Question: I have a array that looks like the following:

I would like to add a new item, named "attributes", which is also an array. I can I do that?
Thanks.
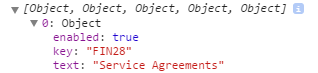
Answer: '''
var test = [{
enabled: true,
key: 'FIN28',
text: 'Service Agreement'
}, {
enabled: true,
key: 'test',
text: 'test test'
}];
for (var i = 0; i < test.length; i++) {
test[i]['attributes'] = [];
}
console.log(test);
'''